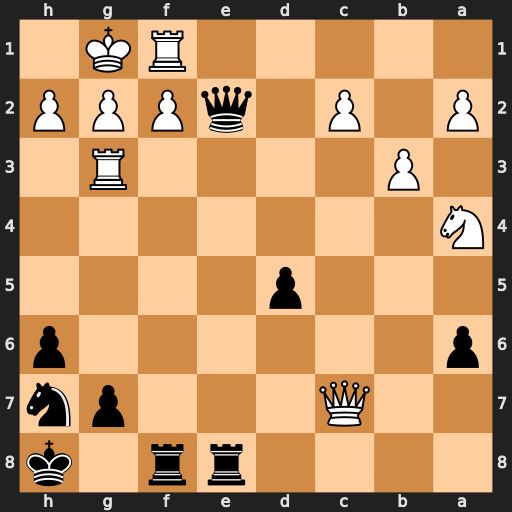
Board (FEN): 4rr1k/2Q3pn/p6p/3p4/N7/1P4R1/P1P1qPPP/5RK1
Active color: b
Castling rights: -
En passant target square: -
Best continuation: Qxf2+ Rxf2 Re1+ Rf1 Rexf1#